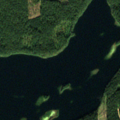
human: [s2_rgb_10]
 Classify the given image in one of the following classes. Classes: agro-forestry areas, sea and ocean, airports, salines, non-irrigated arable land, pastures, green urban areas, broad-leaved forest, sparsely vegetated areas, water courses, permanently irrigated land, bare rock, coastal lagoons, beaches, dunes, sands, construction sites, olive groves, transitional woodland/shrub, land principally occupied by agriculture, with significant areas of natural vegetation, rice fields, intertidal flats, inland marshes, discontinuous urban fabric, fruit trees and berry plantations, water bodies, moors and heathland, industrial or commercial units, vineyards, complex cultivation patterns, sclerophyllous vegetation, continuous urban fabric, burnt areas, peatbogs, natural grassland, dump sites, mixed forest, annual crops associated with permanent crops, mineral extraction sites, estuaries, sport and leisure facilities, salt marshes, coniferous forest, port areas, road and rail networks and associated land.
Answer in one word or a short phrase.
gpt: coniferous forest, water bodies